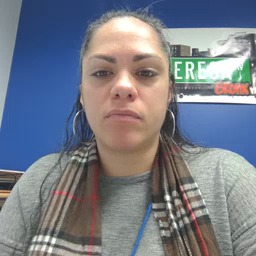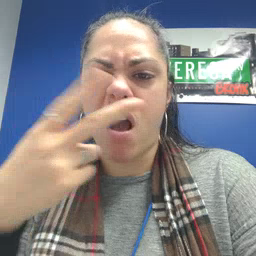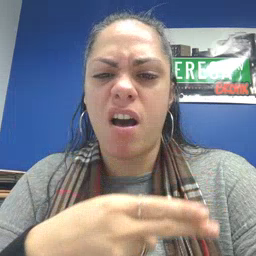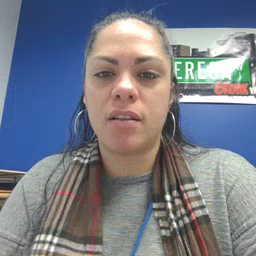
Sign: cut